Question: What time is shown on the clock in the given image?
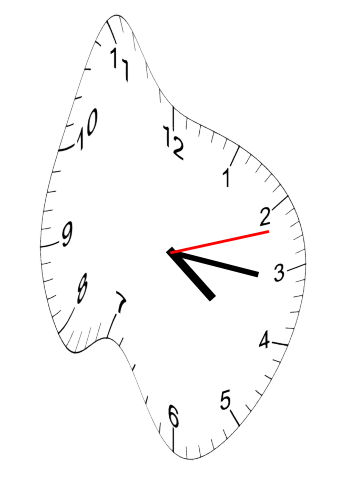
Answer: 04:16:12